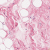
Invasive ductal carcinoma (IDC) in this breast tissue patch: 0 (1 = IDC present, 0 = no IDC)